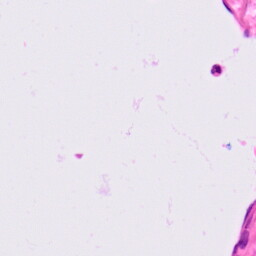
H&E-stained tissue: Lung